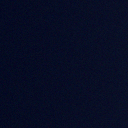
Screen state: off